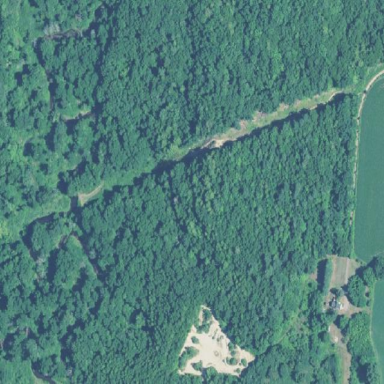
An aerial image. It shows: Existing preserved open space in the woodland.